Field crop: tomato
Growth stage: 1
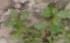
Species: cyperus